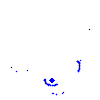
Particle: pion